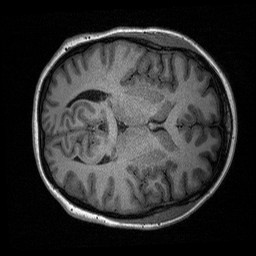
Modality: T1w
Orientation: axial
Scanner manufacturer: siemens
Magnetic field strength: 3 T
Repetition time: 2.3 s
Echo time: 0.00226 s